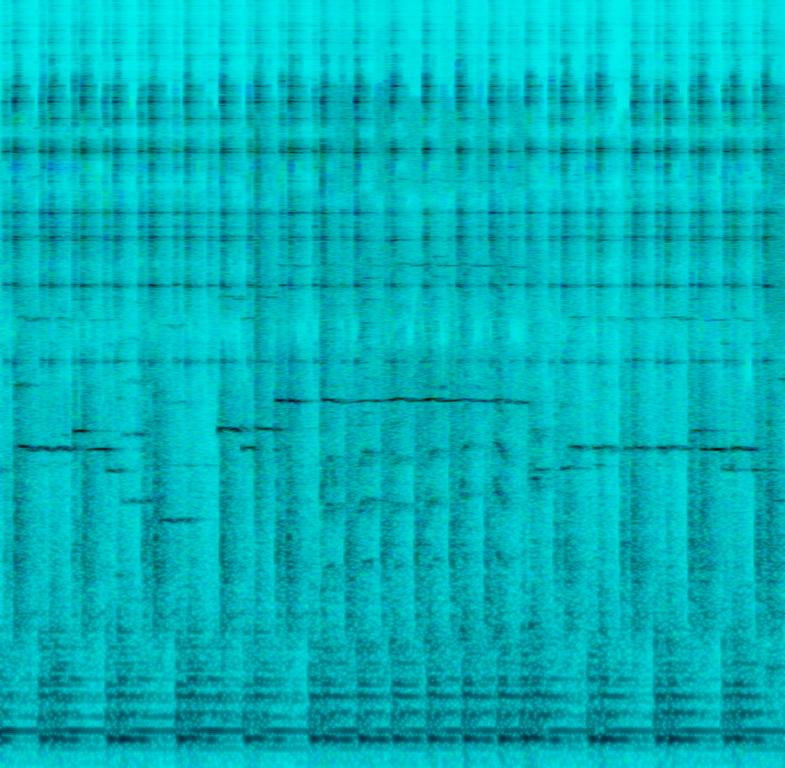
This song contains someone playing a bass drum instrument along with someone playing a triangle. A female voice is shouting while a flute is playing the main melody in a very high key. This song may be playing at a theater performance in an Asian country.